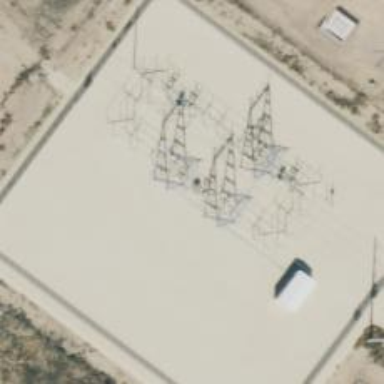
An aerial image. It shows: Switch used for power control.